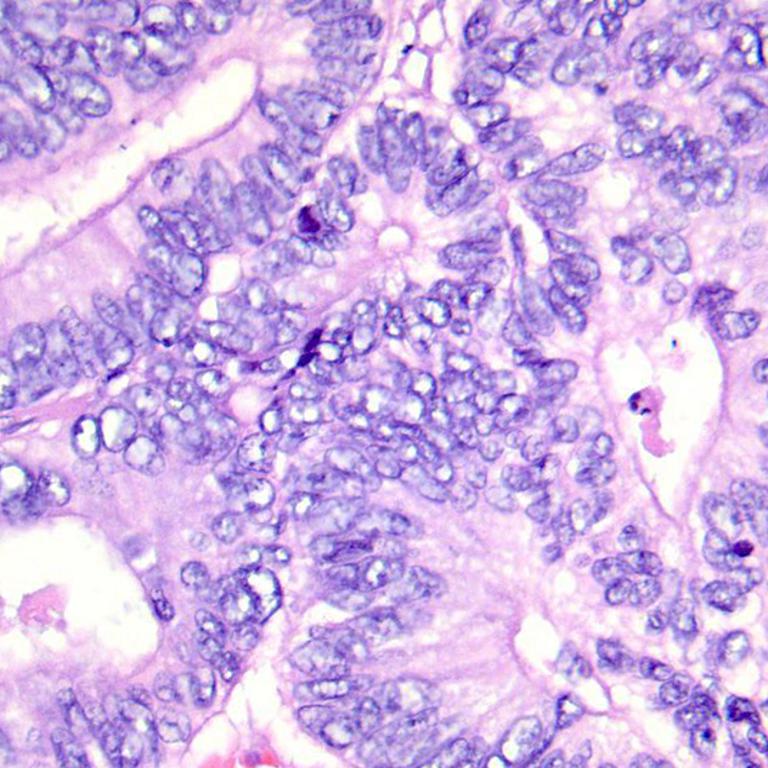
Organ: colon
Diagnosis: adenocarcinomas